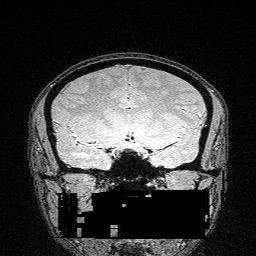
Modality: FLASH
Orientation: sagittal
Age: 24
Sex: female